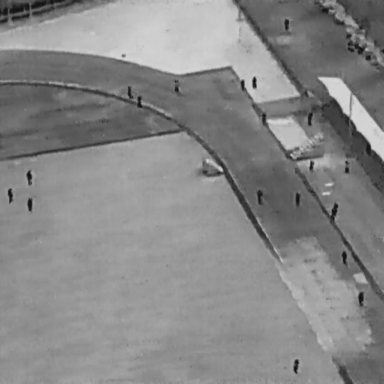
There are 18 People in the infrared image.